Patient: sex M, age 64
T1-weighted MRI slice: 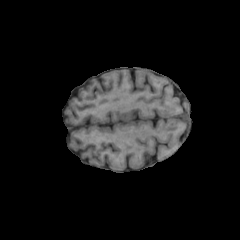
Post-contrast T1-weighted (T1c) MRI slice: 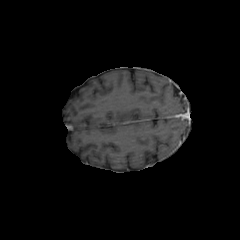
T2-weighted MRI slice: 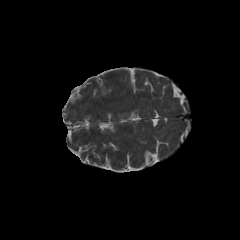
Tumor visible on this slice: no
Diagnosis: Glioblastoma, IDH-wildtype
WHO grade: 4